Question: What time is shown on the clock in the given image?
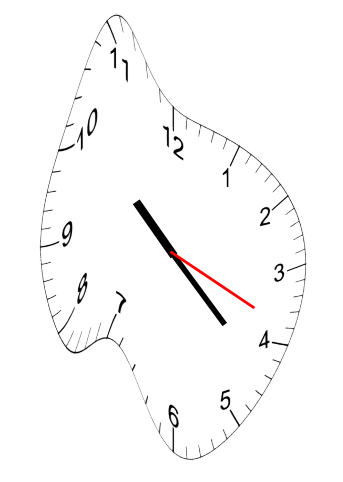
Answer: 10:22:19